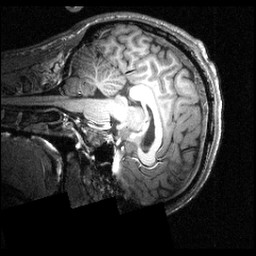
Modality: T1w
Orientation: sagittal
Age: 24
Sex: male
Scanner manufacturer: siemens
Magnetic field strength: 3.951 T
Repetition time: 1.5 s
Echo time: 0.00335 s